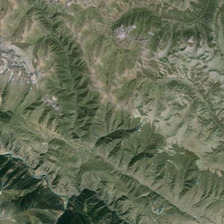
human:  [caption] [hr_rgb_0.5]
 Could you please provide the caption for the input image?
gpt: it is a piece of green mountain .

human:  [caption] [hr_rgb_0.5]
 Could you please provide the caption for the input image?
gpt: it is a piece of green mountain .

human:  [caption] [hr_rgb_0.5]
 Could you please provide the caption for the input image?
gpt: it is a piece of green mountain .

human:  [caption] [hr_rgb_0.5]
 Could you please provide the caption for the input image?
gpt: it is a piece of green mountain .

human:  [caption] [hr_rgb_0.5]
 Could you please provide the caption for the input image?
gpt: it is a piece of green mountain .